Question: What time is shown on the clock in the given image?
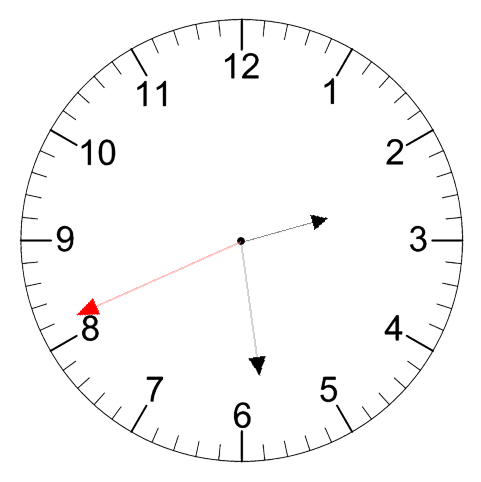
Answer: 02:28:41